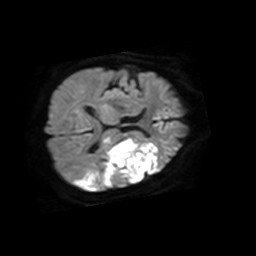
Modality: TRACE
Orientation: axial
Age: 62
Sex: male
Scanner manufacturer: philips
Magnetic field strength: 1.5 T
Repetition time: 4.916 s
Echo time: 0.07618 s